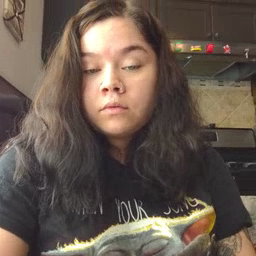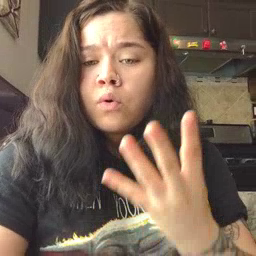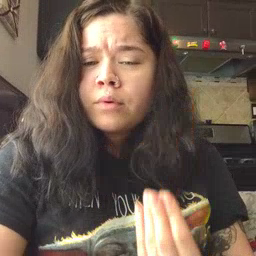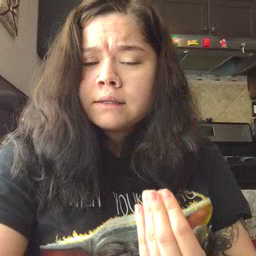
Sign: wet